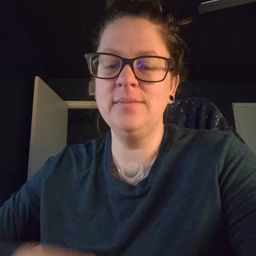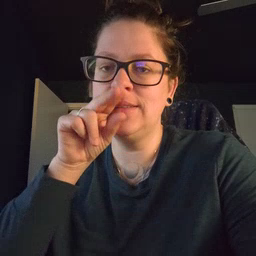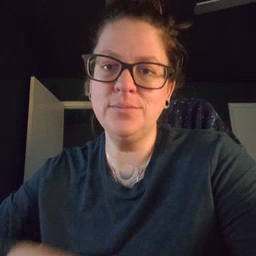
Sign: duck